Interaction volume radius: 10 \u00c5
Interaction volume height: 20 \u00c5
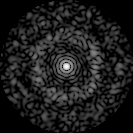
Disorder parameter: 0.8183